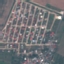
Label: Residential